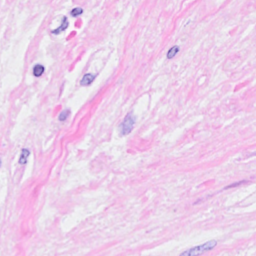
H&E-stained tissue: Breast